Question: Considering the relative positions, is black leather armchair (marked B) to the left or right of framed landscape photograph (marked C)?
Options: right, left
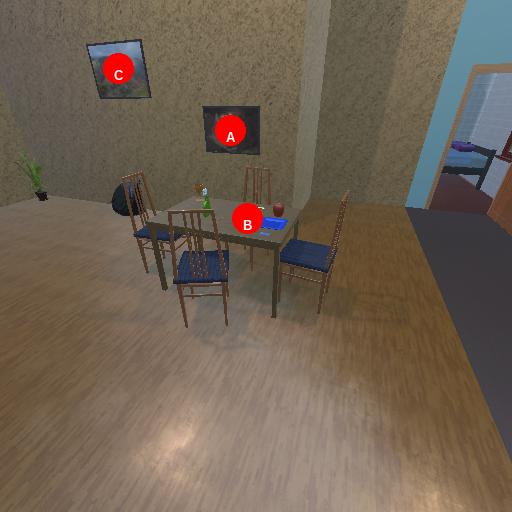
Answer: right